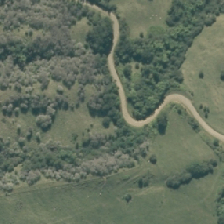
Land cover: manuka_kanuka